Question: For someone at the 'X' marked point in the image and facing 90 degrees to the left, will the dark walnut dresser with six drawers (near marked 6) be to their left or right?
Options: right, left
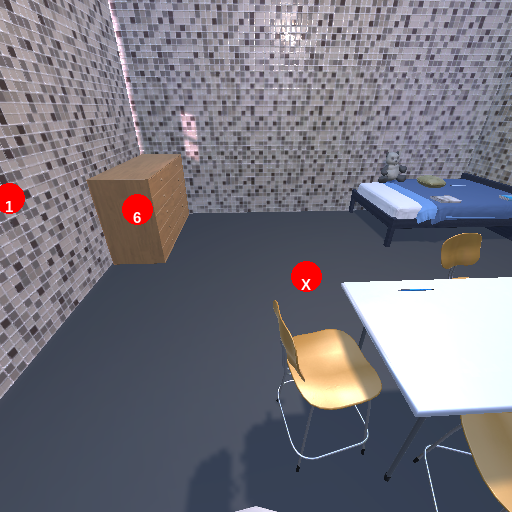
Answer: right